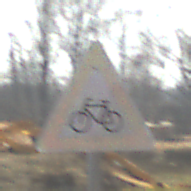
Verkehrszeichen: RadverkehrRechts
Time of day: MorningAfternoon
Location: Outdoor (Suburban)
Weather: PartlyCloudy
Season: NotSpecified
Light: Natural